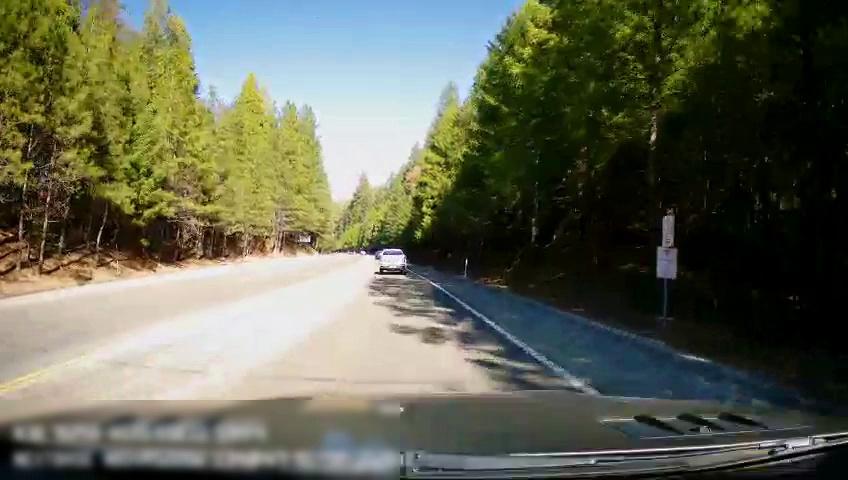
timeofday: Day
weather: Sunny
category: Drivable Space
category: Vehicles | Truck
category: Lanes | Alternate Lane
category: Lanes | Opposite Lane
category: Lanes | Opposite Lane
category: Traffic | Signs
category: Traffic | Signs